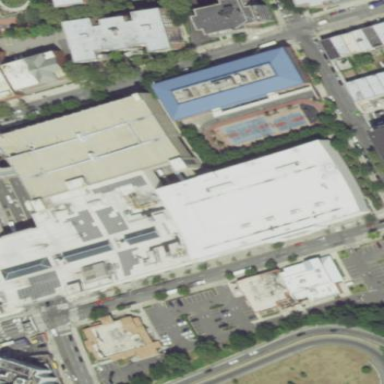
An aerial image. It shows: Department store.